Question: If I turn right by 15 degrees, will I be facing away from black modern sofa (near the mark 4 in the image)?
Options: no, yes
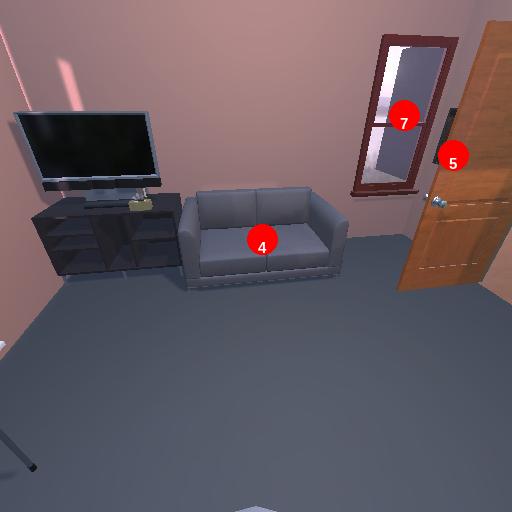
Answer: no